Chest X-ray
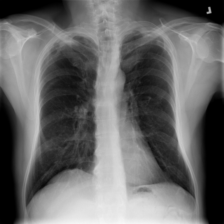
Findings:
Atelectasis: negative
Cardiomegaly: negative
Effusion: negative
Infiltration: negative
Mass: negative
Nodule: negative
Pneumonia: negative
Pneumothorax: negative
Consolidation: negative
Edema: negative
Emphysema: negative
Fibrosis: negative
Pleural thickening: negative
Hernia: negative